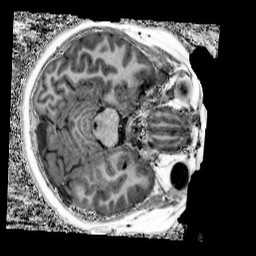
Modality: UNIT1
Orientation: axial
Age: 10
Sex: male
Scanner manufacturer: siemens
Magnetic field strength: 3 T
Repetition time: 4 s
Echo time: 0.00303 s